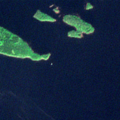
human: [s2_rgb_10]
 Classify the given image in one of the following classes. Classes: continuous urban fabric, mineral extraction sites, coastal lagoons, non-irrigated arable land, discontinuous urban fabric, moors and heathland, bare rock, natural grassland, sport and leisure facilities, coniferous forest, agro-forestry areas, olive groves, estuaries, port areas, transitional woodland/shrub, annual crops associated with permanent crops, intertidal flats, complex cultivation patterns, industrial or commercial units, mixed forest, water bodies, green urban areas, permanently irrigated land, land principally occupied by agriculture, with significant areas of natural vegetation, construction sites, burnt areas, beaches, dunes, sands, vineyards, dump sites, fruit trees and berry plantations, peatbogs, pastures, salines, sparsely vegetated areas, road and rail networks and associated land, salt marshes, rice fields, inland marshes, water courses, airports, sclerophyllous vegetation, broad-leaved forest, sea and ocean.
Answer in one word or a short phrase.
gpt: water bodies